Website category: phone
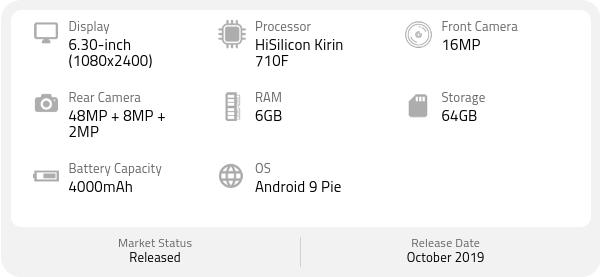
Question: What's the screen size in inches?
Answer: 6.30-inch

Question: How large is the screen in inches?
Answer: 6.30-inch

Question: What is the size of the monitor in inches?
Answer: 6.30-inch

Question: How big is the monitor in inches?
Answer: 6.30-inch

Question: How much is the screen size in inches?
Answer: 6.30-inch

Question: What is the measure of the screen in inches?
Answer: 6.30-inch

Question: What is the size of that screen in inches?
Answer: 6.30-inch

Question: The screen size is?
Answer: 6.30-inch

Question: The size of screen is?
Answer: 6.30-inch

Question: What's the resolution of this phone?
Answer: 1080x2400

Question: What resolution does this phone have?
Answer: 1080x2400

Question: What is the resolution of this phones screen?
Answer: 1080x2400

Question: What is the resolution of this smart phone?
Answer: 1080x2400

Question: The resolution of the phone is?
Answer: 1080x2400

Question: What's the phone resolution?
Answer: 1080x2400

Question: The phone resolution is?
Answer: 1080x2400

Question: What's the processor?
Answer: HiSilicon Kirin 710F

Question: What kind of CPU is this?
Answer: HiSilicon Kirin 710F

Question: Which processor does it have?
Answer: HiSilicon Kirin 710F

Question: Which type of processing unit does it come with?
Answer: HiSilicon Kirin 710F

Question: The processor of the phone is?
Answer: HiSilicon Kirin 710F

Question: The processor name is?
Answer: HiSilicon Kirin 710F

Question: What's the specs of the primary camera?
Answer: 48MP + 8MP + 2MP

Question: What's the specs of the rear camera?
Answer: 48MP + 8MP + 2MP

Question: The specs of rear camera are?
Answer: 48MP + 8MP + 2MP

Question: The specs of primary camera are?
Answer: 48MP + 8MP + 2MP

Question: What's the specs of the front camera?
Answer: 16MP

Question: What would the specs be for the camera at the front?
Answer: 16MP

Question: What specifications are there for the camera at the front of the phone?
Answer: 16MP

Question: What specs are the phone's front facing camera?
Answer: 16MP

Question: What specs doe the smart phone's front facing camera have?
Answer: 16MP

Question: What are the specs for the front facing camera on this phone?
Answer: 16MP

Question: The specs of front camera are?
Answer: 16MP

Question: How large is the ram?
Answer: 6GB

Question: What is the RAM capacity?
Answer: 6GB

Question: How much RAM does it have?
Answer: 6GB

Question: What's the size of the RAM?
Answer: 6GB

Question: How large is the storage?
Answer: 64GB

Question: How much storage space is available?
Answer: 64GB

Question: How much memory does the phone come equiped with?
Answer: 64GB

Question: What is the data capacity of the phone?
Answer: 64GB

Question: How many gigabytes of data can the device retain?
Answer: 64GB

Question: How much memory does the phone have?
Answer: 64GB

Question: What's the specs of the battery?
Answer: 4000mAh

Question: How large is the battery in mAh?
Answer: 4000mAh

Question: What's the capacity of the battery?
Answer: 4000mAh

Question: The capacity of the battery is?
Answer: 4000mAh

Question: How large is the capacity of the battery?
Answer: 4000mAh

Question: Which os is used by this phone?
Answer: Android 9 Pie

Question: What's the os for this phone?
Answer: Android 9 Pie

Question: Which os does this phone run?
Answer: Android 9 Pie

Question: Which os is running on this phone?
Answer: Android 9 Pie

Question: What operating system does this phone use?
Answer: Android 9 Pie

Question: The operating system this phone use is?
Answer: Android 9 Pie

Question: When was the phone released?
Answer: October 2019

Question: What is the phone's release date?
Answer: October 2019

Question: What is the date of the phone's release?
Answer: October 2019

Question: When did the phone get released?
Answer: October 2019

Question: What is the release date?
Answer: October 2019

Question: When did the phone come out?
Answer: October 2019

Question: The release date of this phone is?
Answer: October 2019